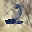
Label: 2